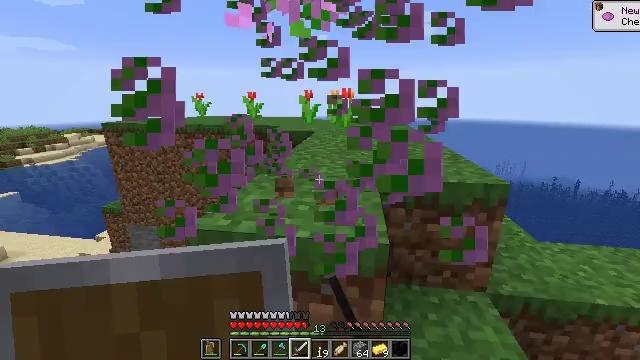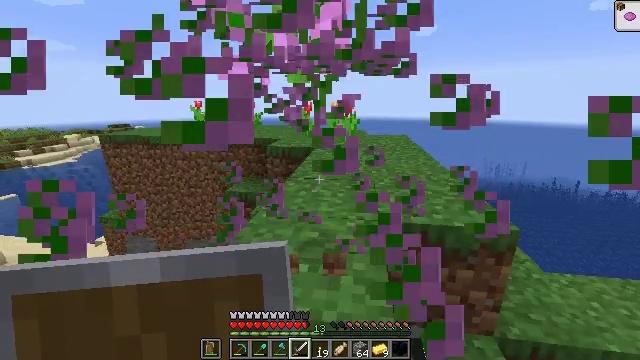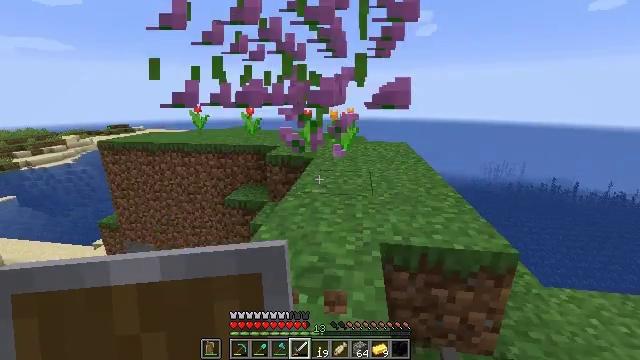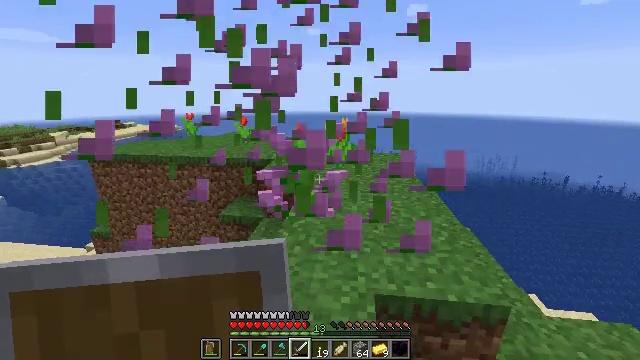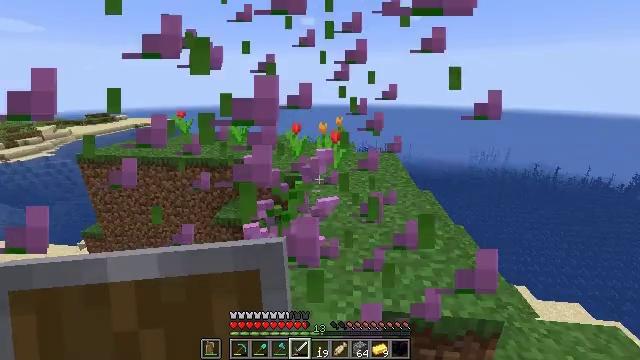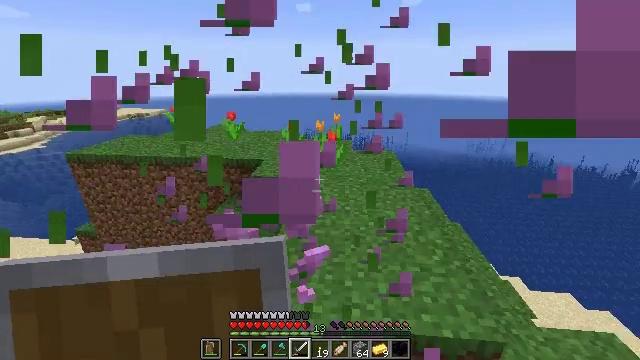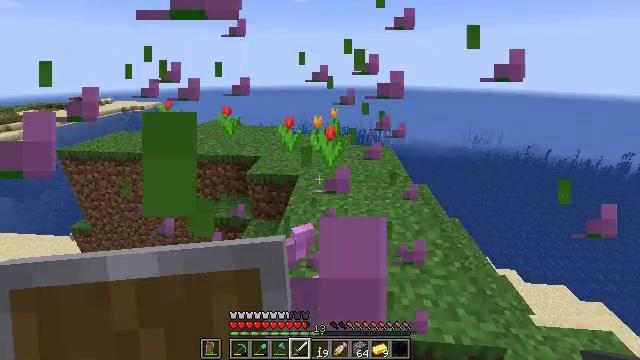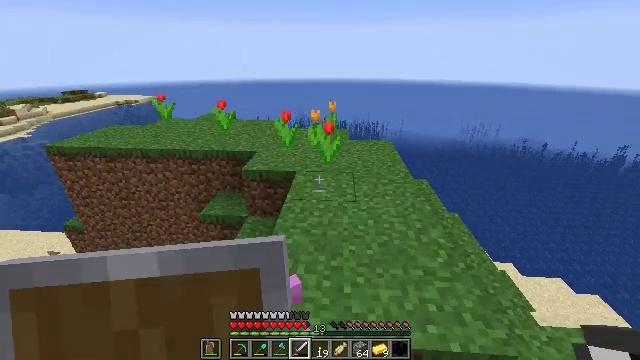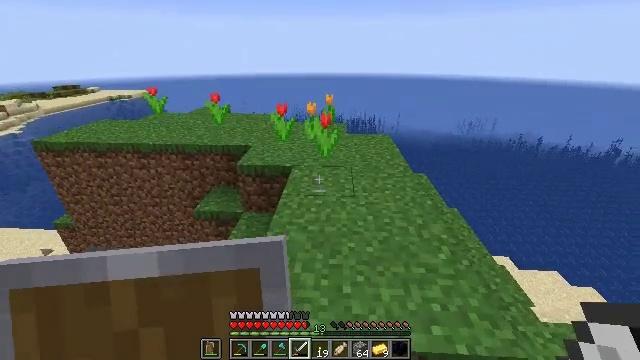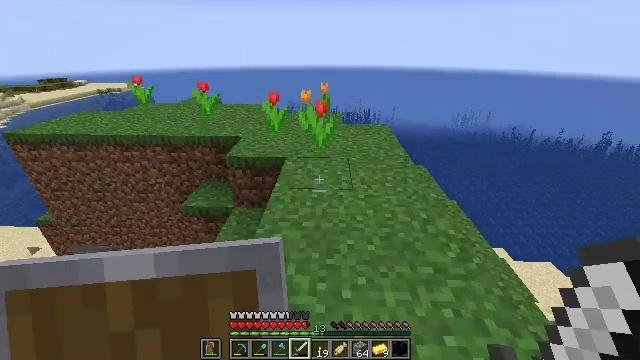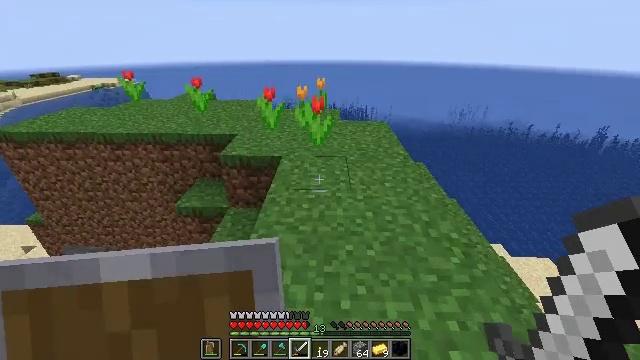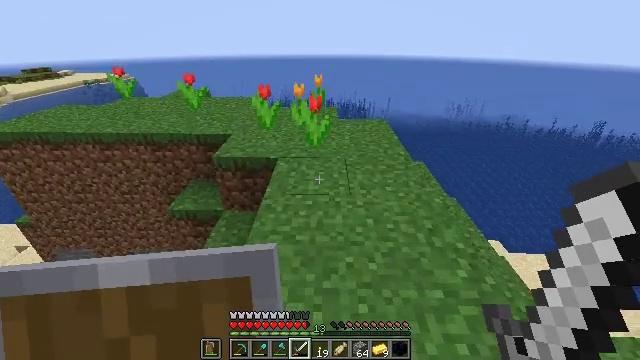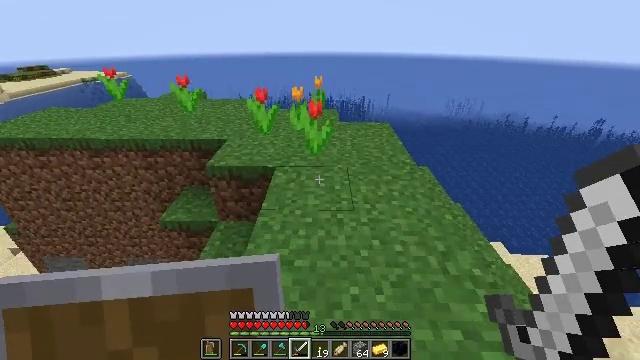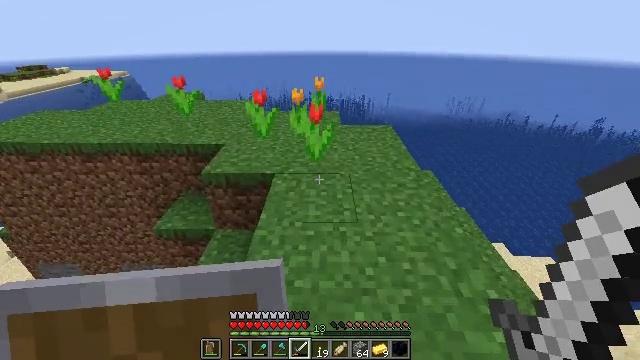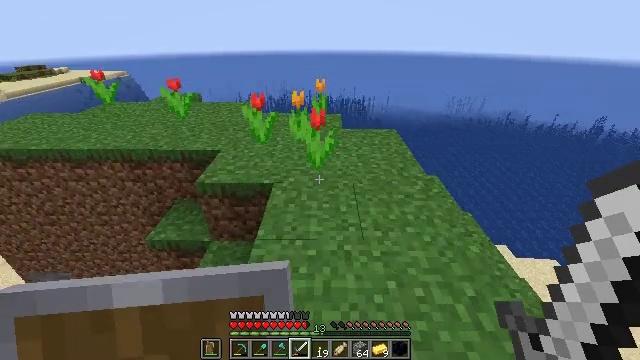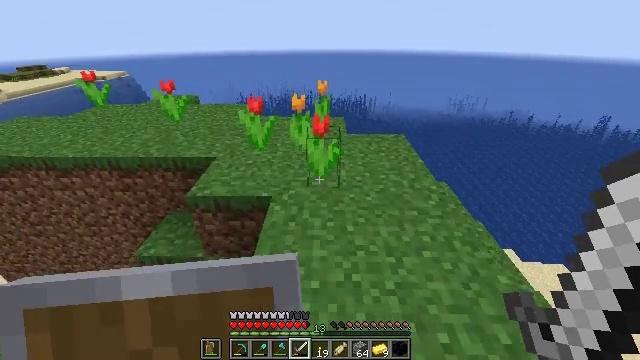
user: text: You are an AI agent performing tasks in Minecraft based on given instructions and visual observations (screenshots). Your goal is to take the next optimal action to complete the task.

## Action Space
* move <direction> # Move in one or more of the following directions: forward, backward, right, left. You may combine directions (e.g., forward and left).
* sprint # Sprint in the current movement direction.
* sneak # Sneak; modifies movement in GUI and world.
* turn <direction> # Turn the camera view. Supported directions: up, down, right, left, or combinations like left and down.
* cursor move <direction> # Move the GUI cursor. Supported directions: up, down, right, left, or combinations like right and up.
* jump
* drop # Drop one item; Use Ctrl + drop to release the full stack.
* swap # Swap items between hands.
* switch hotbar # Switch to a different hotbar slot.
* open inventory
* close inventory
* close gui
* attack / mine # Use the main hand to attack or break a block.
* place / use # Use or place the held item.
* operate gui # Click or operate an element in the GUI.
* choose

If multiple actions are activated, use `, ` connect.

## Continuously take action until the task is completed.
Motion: motion action
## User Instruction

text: Gather the red tulip in the meadow.
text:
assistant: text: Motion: move forward, jump
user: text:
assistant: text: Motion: move forward, jump
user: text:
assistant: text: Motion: move forward, turn right and down, jump
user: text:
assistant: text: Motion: move forward, turn right and down, jump
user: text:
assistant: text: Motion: move forward, turn down, jump
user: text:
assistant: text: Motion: move forward, turn down
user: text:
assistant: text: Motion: move forward, turn down
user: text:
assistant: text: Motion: move forward, turn down
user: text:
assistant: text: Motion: move forward, turn right and down
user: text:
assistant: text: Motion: move forward
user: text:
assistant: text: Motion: move forward
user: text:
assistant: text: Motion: move forward
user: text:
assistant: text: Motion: move forward
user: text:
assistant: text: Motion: move forward
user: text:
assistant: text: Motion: move forward
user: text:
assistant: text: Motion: move forward
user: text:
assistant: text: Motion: move forward
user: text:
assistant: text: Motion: move forward
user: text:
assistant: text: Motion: move forward
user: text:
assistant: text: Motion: move forward, attack / mine
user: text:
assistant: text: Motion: move forward, attack / mine
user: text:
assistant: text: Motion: move forward, turn left, attack / mine
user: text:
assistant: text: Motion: move forward, turn left and down, attack / mine
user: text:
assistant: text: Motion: move forward, turn left and down, attack / mine
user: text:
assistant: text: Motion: attack / mine